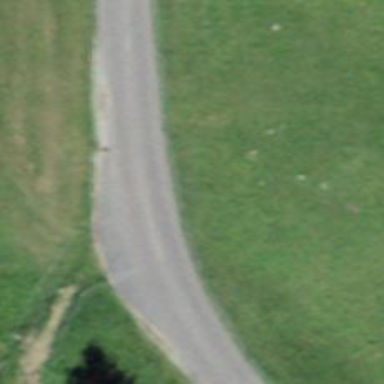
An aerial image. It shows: Passing place on the road.